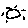
Label: sun